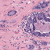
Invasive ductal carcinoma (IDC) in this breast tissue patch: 1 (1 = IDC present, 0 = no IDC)